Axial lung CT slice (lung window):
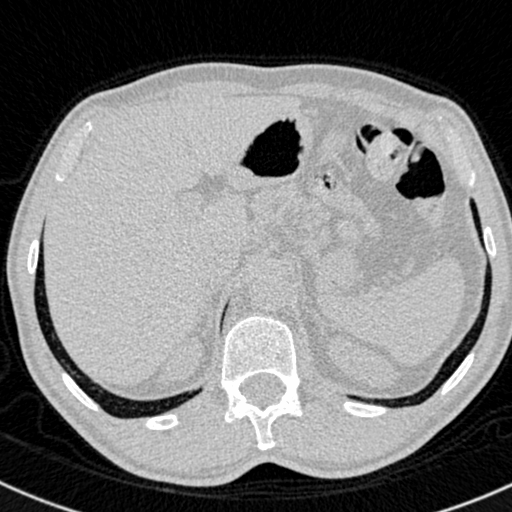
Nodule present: no